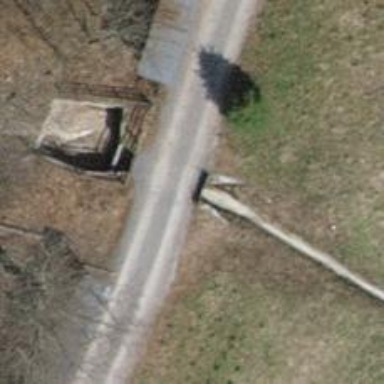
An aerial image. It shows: There is tunnel.